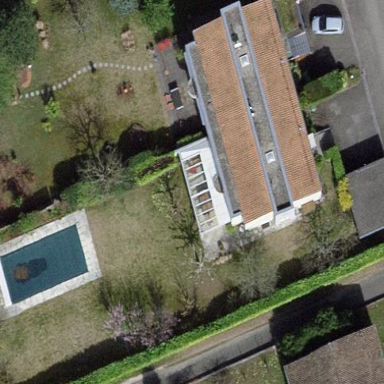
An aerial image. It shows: Garden enclosed by fence.